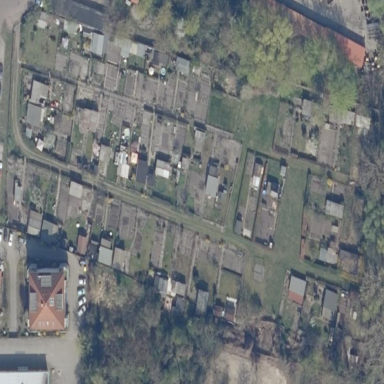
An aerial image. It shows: Allotments area.